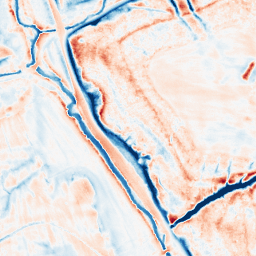
Category: classical
Decomposition family: gaussian_anisotropic
Decomposition parameters: sigma_x: 5
sigma_y: 5
Upsampling method: sinc_hamming
Upsampling parameters: scale: 4
kernel_size: 8
Upsampling scale: 4